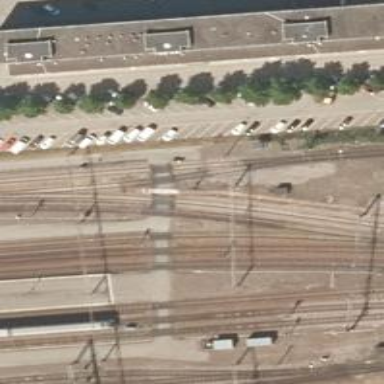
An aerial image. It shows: Crossing for the railway.